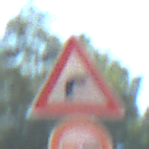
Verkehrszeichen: KurveRechts
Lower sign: Ueberholverbot
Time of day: MorningAfternoon
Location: Outdoor (Nature)
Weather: Clear
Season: Summer
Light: Natural